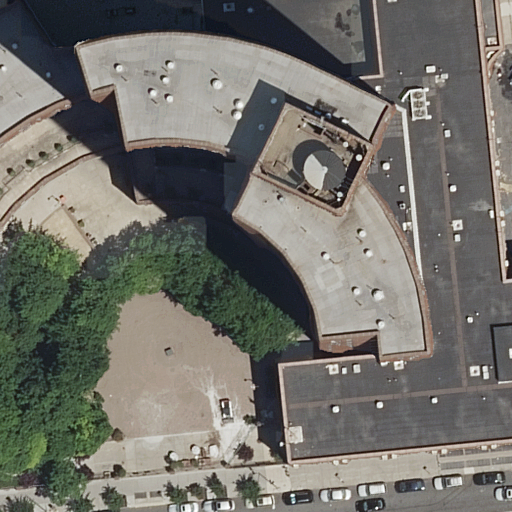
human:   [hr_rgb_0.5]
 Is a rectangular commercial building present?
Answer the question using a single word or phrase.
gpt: no

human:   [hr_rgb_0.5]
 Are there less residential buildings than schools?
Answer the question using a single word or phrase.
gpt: no

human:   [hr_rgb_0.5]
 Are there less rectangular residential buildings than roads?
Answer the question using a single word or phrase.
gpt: yes

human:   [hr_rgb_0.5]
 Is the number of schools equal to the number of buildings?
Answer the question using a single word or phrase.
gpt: yes

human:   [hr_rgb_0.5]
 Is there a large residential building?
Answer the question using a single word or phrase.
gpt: yes

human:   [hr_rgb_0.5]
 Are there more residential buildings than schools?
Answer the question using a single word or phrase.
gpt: no

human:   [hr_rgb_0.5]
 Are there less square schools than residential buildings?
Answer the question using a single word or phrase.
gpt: yes

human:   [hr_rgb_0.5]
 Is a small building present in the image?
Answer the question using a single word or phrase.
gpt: no

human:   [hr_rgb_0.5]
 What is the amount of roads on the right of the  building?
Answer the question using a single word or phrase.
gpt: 0

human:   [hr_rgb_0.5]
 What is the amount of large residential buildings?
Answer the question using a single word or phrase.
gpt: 1

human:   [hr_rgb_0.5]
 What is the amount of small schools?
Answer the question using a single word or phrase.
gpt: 0

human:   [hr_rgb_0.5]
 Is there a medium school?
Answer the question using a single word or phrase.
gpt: yes

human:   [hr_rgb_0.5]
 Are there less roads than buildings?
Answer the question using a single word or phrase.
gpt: no

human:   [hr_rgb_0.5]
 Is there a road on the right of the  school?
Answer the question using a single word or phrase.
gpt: no

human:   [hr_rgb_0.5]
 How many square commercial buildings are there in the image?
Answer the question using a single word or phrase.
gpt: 0

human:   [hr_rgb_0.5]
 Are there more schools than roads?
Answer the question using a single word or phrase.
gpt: no

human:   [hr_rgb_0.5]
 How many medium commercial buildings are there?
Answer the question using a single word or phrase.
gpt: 0

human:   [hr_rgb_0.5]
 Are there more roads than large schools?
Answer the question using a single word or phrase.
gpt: yes

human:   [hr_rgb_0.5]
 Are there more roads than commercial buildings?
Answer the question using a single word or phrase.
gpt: yes

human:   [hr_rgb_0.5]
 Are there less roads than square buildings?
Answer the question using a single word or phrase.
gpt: no

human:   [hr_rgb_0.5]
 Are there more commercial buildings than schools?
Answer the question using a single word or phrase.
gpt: no

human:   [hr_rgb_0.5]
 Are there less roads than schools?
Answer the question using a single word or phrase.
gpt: no

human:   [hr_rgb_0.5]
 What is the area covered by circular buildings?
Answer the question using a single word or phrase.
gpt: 0m2

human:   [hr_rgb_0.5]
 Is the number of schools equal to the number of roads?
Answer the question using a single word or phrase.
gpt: yes

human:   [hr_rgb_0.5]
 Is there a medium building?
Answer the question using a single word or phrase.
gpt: no

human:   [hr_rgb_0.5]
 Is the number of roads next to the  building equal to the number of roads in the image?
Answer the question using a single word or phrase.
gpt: yes

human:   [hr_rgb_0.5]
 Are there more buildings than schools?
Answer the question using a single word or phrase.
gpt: no

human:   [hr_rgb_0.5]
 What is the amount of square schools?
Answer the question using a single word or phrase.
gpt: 0

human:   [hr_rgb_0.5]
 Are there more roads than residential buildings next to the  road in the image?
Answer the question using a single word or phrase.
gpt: no

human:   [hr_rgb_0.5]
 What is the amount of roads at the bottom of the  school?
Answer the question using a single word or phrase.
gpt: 1

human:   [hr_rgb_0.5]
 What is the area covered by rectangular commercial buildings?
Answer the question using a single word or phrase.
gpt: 0m2

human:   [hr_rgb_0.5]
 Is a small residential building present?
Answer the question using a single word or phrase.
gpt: no

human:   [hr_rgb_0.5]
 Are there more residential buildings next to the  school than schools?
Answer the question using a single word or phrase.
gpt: no

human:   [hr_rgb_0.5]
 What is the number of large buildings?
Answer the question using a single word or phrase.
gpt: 1

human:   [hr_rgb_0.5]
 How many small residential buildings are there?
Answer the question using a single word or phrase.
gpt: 0

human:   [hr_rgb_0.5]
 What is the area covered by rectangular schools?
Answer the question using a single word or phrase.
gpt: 0m2